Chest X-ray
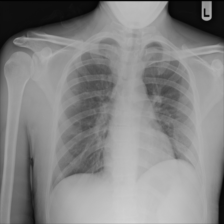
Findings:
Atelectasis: negative
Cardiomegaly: negative
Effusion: negative
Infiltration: negative
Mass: negative
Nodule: negative
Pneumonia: negative
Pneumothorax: negative
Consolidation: negative
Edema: negative
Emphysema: negative
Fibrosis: negative
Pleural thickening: negative
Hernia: negative